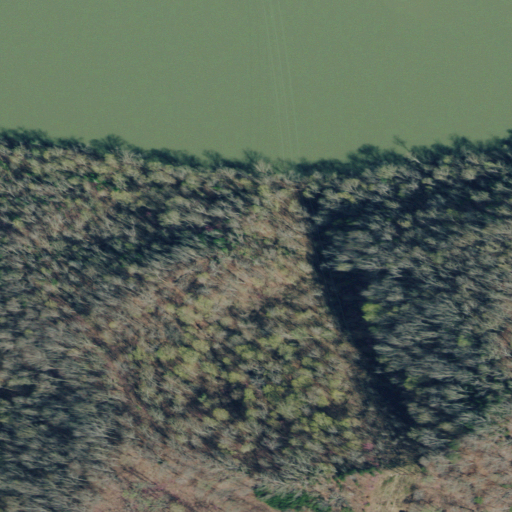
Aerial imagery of cliff(s) in Tennessee named Hopson Bluff containing open water, deciduous forest, mixed forest, and evergreen forest